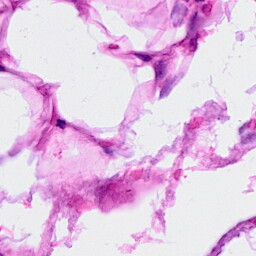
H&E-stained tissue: Breast